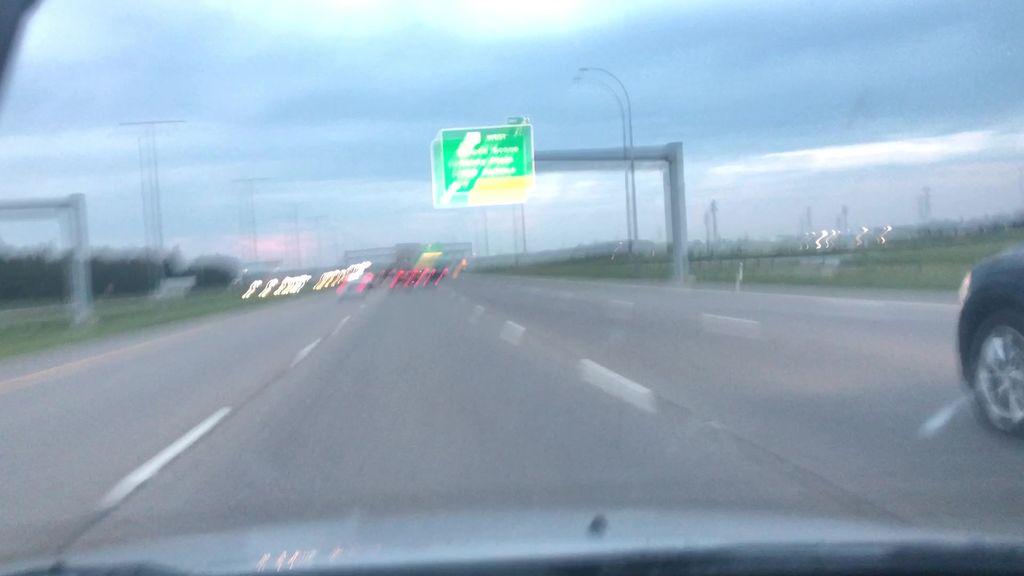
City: edmonton